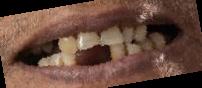
Condition: hypodontia